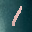
Label: 1